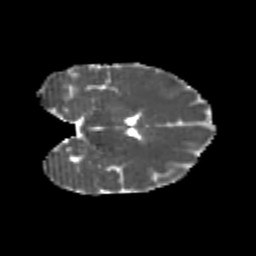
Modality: MD
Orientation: coronal
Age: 23
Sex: female
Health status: healthy
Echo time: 0.074 s